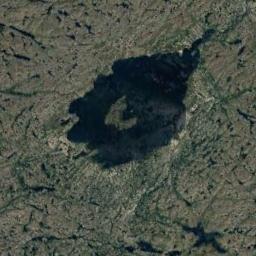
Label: lake